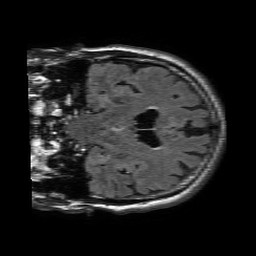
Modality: FLAIR
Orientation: coronal
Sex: male
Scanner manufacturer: philips
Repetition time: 11 s
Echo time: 0.125 s